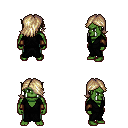
a pixel art fantasy rpg character, male body template, orc, green skin, gray robe, teal pants, white blonde swoop hairstyle, leather bracers, four views (front, back, left, right), 2x2 character sprite sheet, small pixel art, hard edges, no anti-aliasing